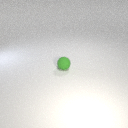
small green rubber sphere